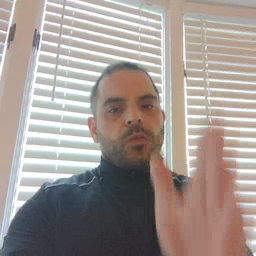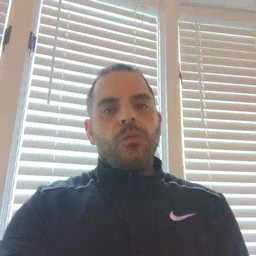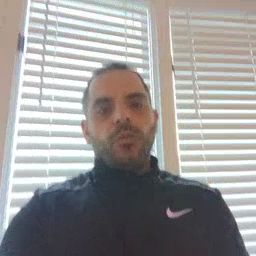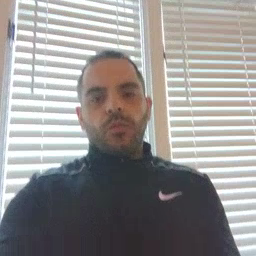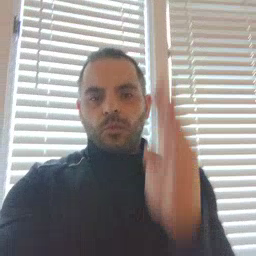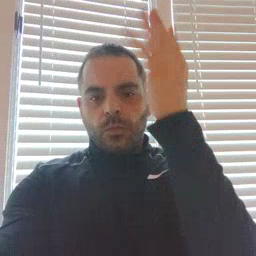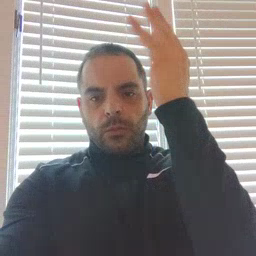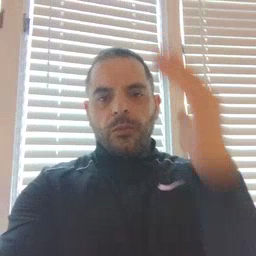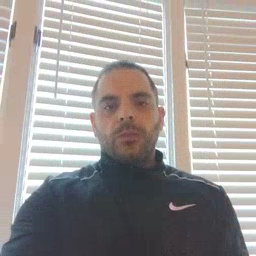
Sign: tree